Interaction volume radius: 5 \u00c5
Interaction volume height: 20 \u00c5
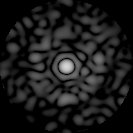
Disorder parameter: 0.8261